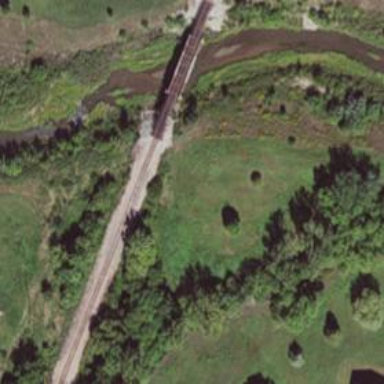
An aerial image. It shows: Bridge over railway line.